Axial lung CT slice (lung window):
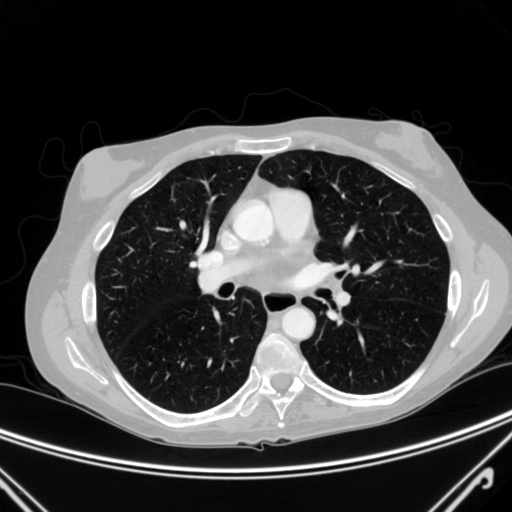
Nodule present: no